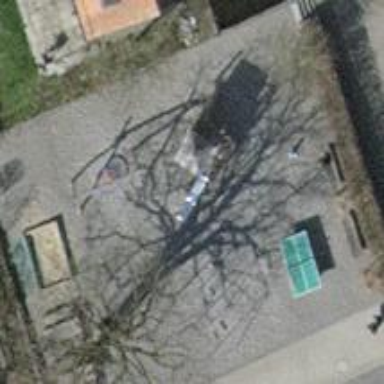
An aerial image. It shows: Playground featuring slide.